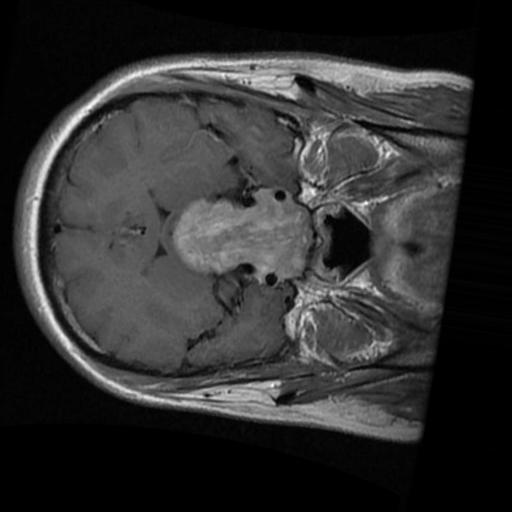
Label: brain_tumor